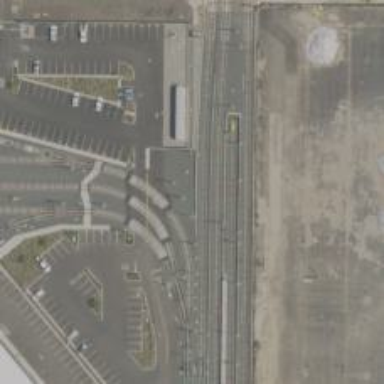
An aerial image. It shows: Light rail yard with electrified contact lines.